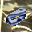
Label: 0